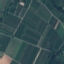
Land use / land cover class: PermanentCrop